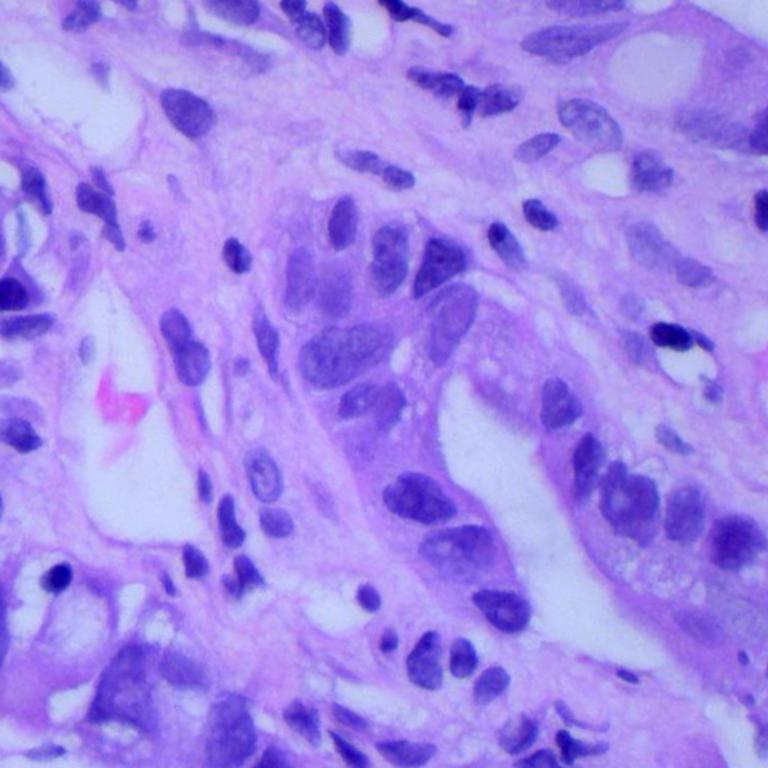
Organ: lung
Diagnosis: adenocarcinomas